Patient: sex F, age 47
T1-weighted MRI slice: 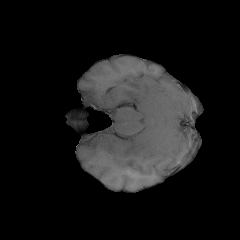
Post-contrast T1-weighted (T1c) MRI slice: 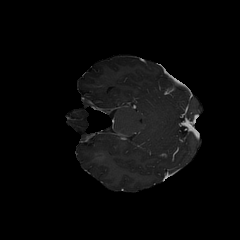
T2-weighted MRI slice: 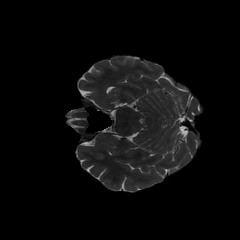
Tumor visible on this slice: no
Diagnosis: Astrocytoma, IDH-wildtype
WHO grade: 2